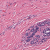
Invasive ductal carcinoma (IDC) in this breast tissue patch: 0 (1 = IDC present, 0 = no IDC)